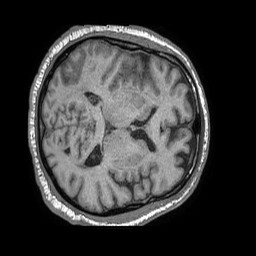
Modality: T1w
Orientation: axial
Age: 69
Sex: male
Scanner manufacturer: philips
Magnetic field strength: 1.5 T
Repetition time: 0.007821 s
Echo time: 0.003575 s